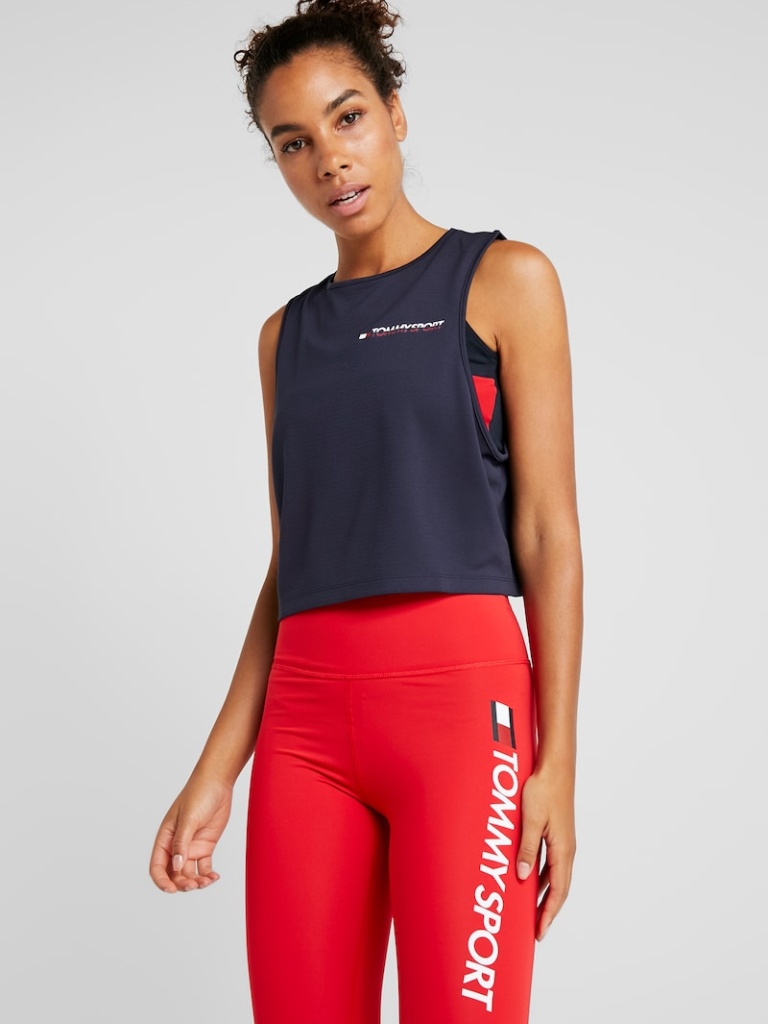
polyester loose sleeveless waist length Untucked crew tank